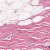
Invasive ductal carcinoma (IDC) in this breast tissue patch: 0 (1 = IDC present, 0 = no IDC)